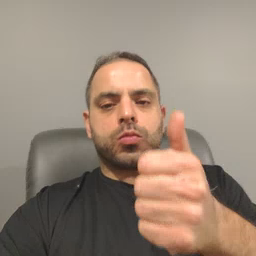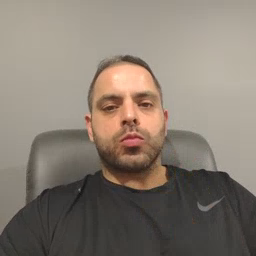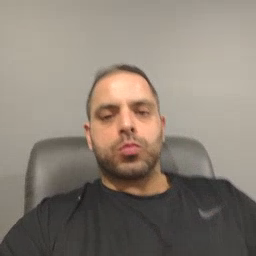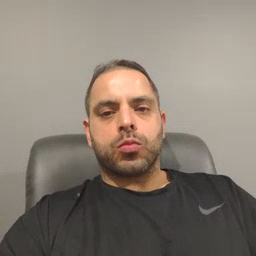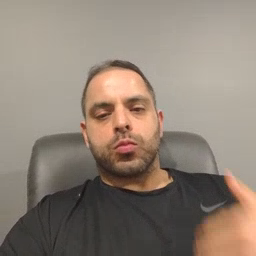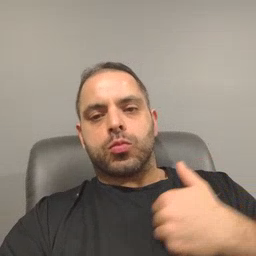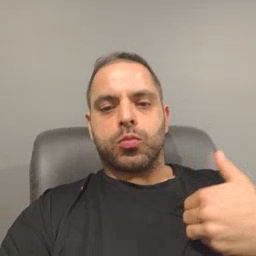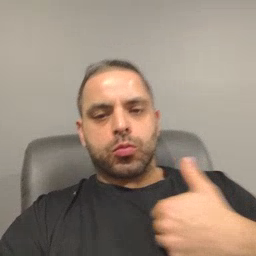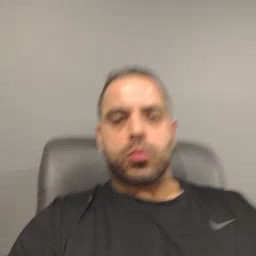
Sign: animal